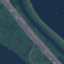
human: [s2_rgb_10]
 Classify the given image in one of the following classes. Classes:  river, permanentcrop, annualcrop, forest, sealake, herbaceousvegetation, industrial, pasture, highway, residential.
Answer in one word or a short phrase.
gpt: Highway